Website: crate-barrel
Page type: cross-sells
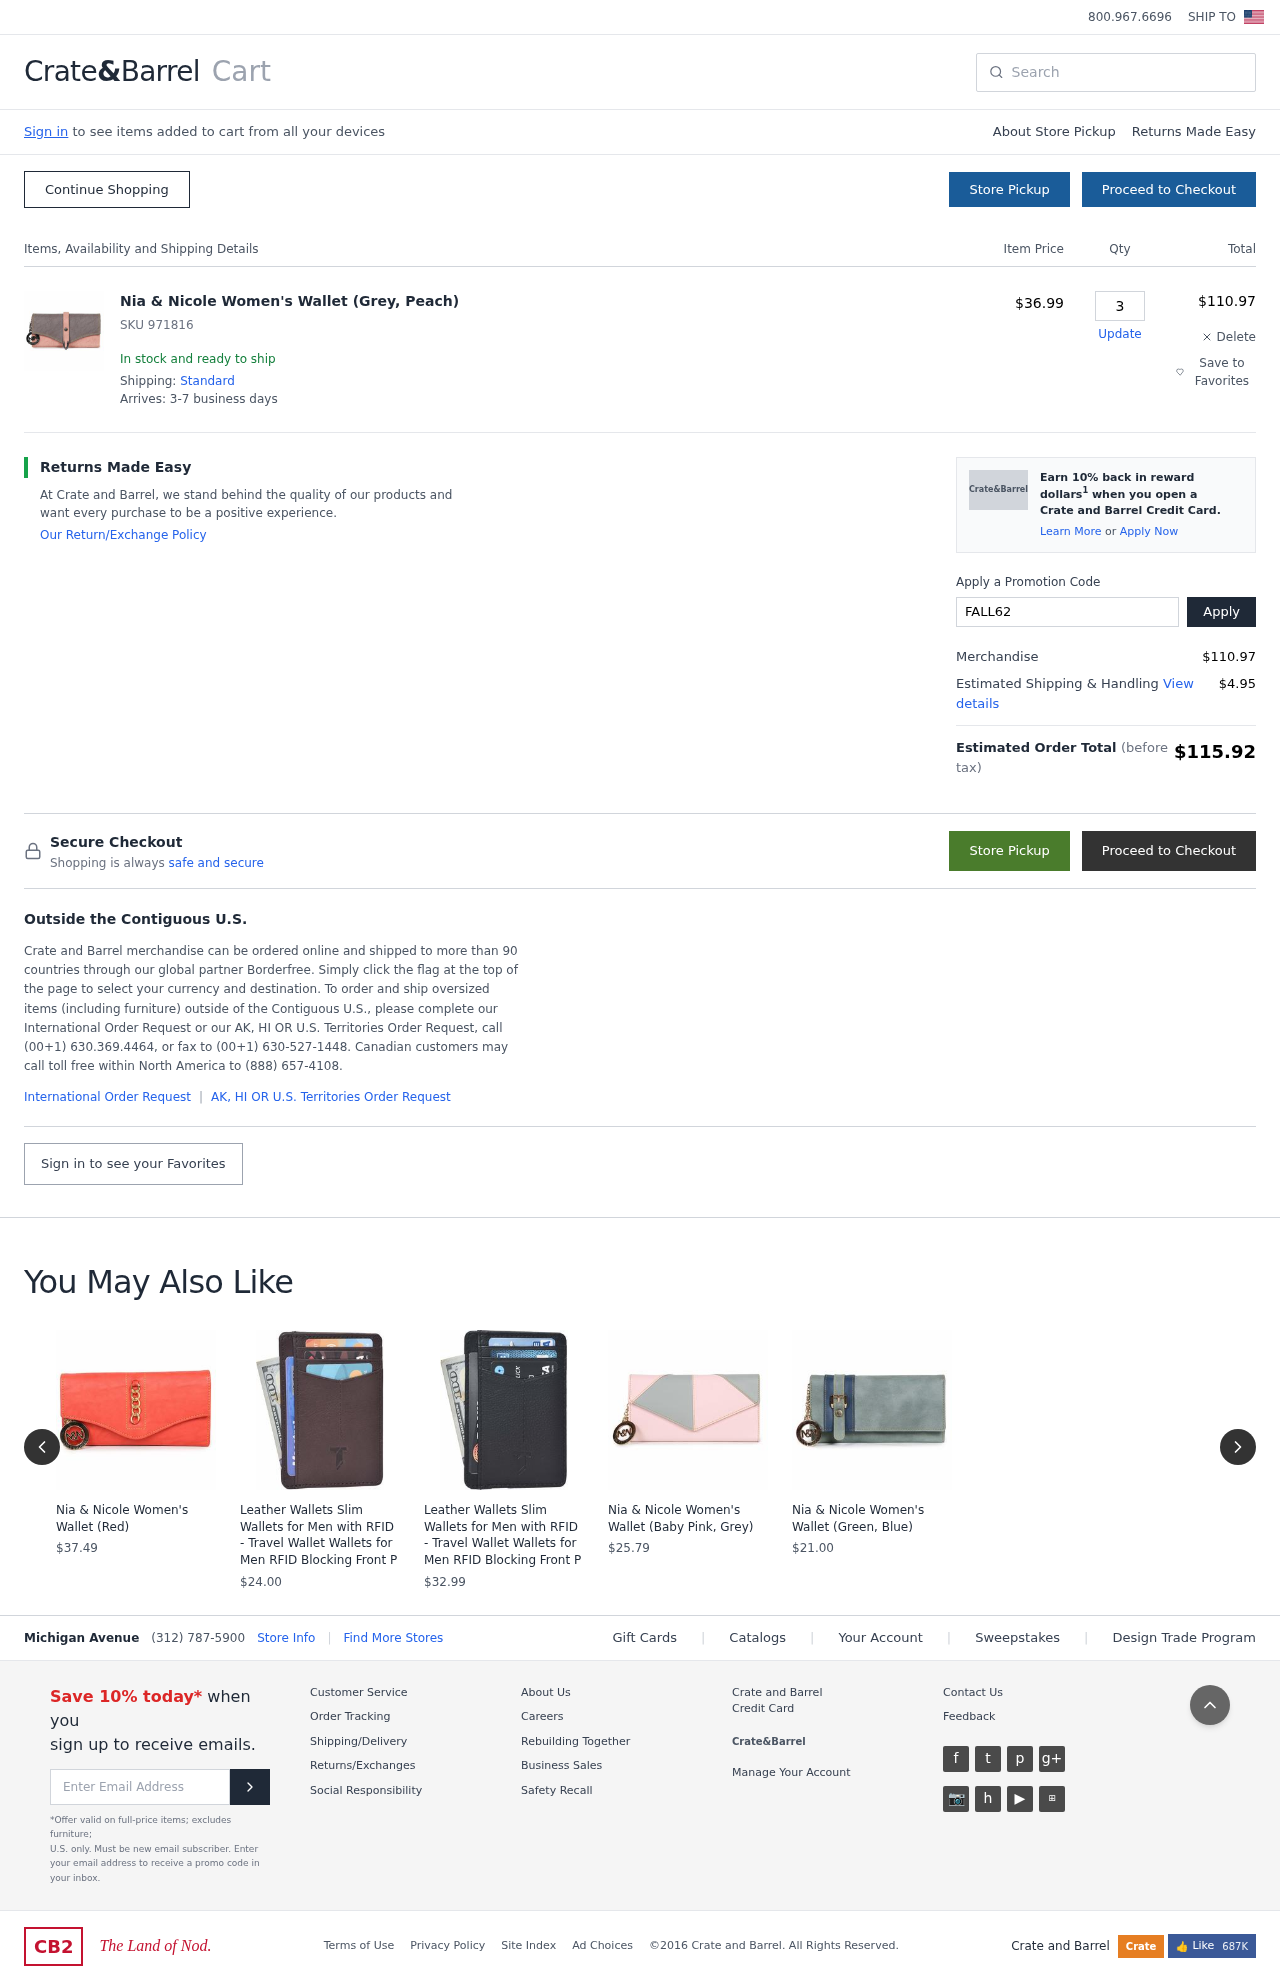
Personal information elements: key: PII_PROMO_CODE
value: FALL62
Product elements: key: PRODUCT1_NAME
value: Nia & Nicole Women's Wallet (Grey, Peach)
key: PRODUCT1_PRICE
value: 36.99
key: PRODUCT1_QUANTITY
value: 3
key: PRODUCT2_NAME
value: Nia & Nicole Women's Wallet (Red)
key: PRODUCT2_PRICE
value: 37.49
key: PRODUCT3_NAME
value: Leather Wallets Slim Wallets for Men with RFID - Travel Wallet Wallets for Men RFID Blocking Front P
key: PRODUCT3_PRICE
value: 24
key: PRODUCT4_NAME
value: Leather Wallets Slim Wallets for Men with RFID - Travel Wallet Wallets for Men RFID Blocking Front P
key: PRODUCT4_PRICE
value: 32.99
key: PRODUCT5_NAME
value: Nia & Nicole Women's Wallet (Baby Pink, Grey)
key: PRODUCT5_PRICE
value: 25.79
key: PRODUCT6_NAME
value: Nia & Nicole Women's Wallet (Green, Blue)
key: PRODUCT6_PRICE
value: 21
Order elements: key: ORDER_SKU
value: SKU 971816
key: ORDER_ITEM_TOTAL
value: $110.97
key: ORDER_SUBTOTAL
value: $110.97
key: ORDER_SHIPPING_COST
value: $4.95
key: ORDER_TOTAL
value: $115.92
Search elements: key: HEADER_SEARCH
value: Search